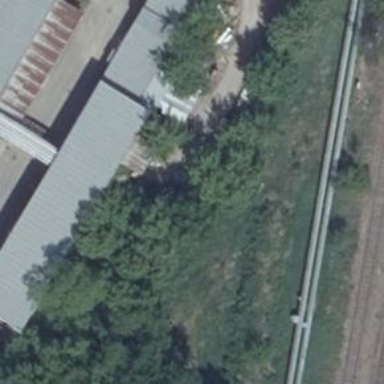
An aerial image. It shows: Industrial building.